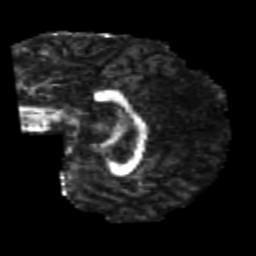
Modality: FA
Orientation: sagittal
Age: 26
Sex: male
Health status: healthy
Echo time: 0.074 s